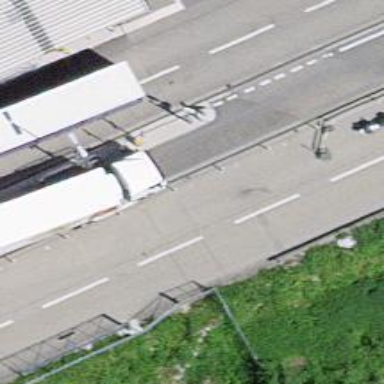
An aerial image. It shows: Lift gate barrier.